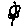
Label: flower